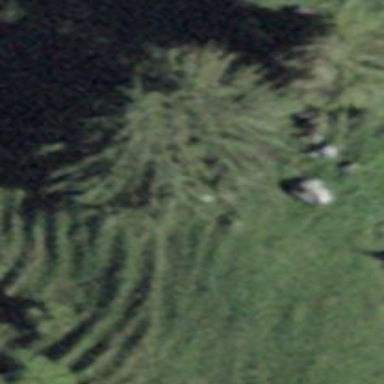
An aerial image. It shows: Single tag "natural: tree."